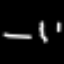
Label: line